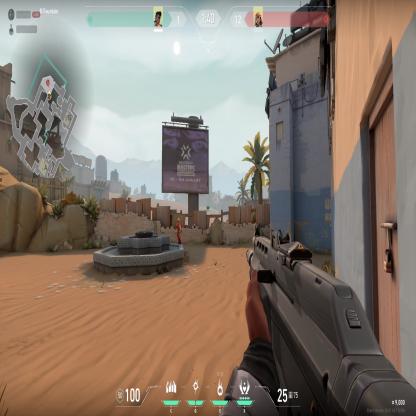
Label: enemy